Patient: sex M, age 63
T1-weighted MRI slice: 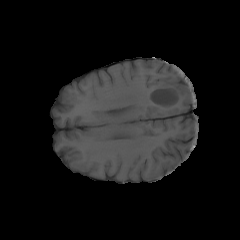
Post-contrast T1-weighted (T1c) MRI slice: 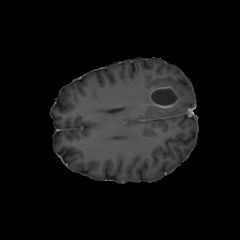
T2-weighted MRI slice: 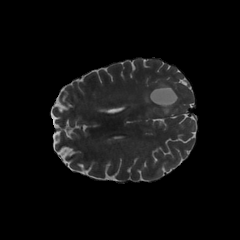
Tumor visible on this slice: yes
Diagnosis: Glioblastoma, IDH-wildtype
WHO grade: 4